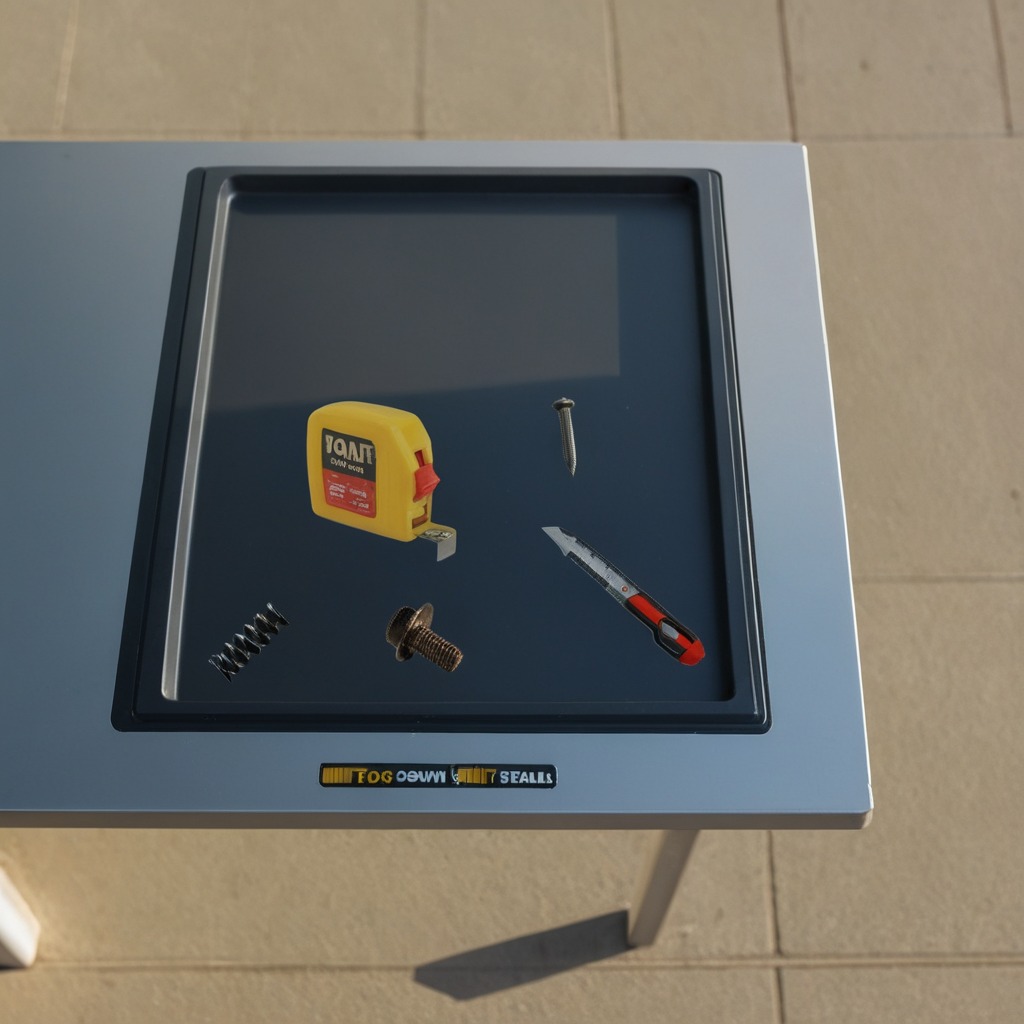
A utility knife, a measuring tape, a metal machine screw, an iron nail, and a coiled metal spring are lying on the textured surface of the utility table.